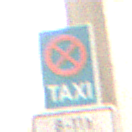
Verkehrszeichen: Taxenstand
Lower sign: ZeitangabenOhneBeschraenkungAufWochentage2
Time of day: SunriseSunset
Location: Roofed (Suburban)
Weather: Clear
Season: NotSpecified
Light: Natural